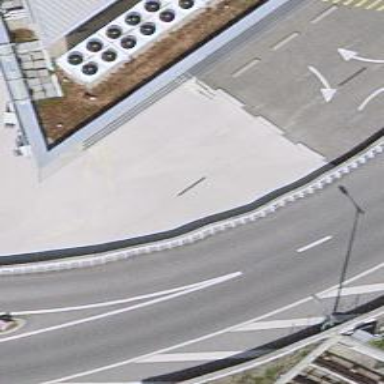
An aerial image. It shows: Asphalt parking aisle road for service vehicles.